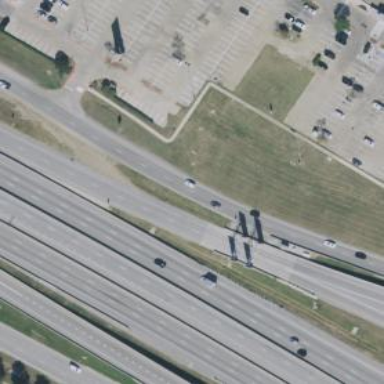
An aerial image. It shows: Toll gantry on the road.